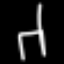
Label: chair